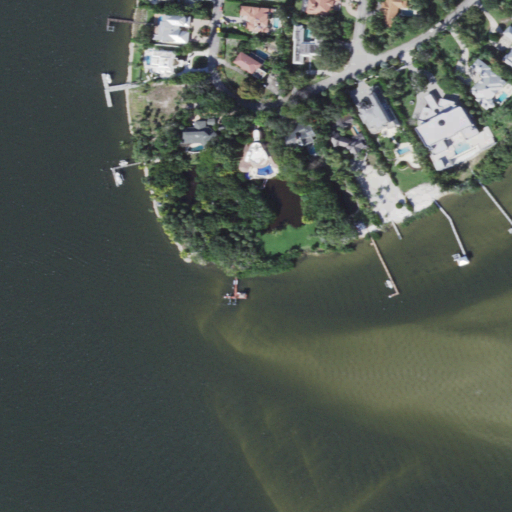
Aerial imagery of cape in Florida named Sewall Point containing open water, low intensity development, woody wetlands, medium intensity development, herbaceous wetlands, open development, and high intensity development